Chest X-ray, PA view. Patient: 47 years old, sex M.
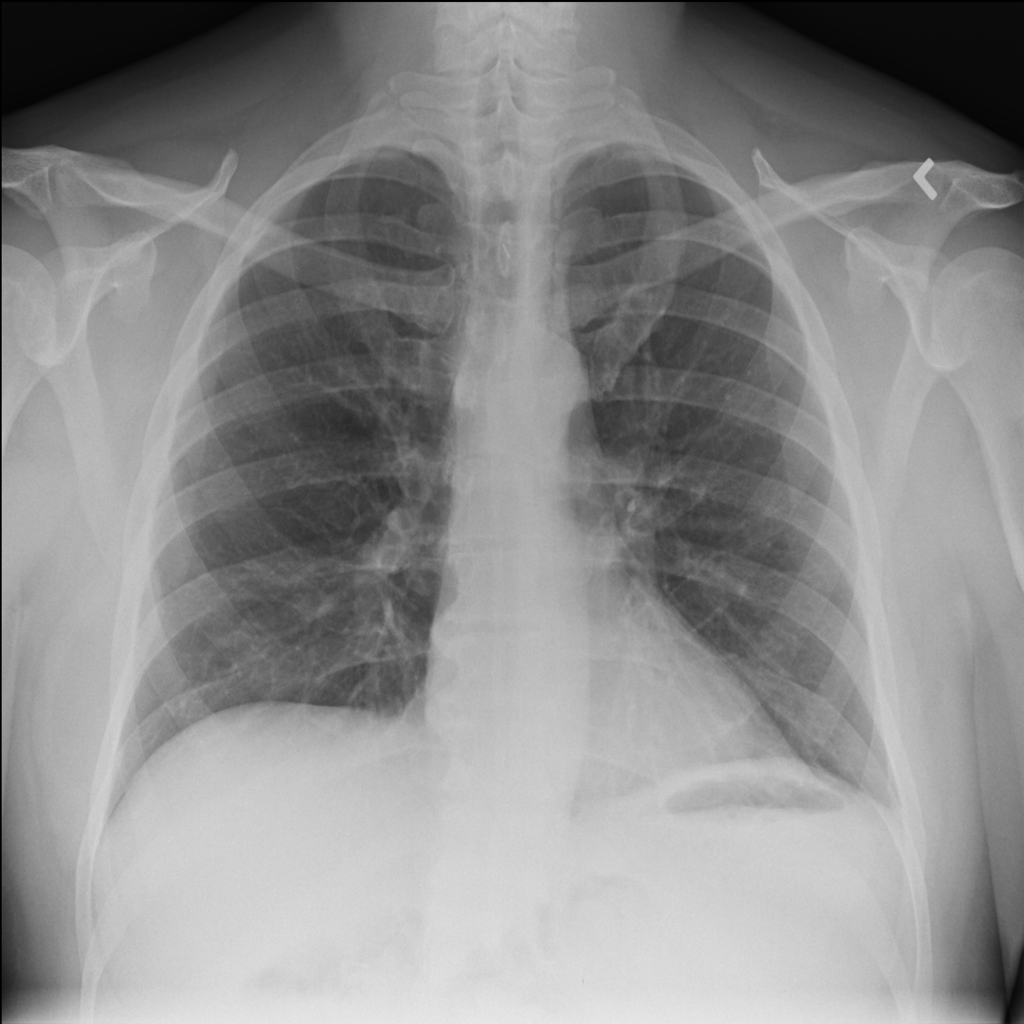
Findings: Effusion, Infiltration